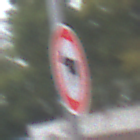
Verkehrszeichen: VerbotViehtrieb
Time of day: Midday
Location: Outdoor (Suburban)
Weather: Overcast
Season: NotSpecified
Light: Natural